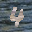
Label: 4